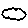
Label: cloud